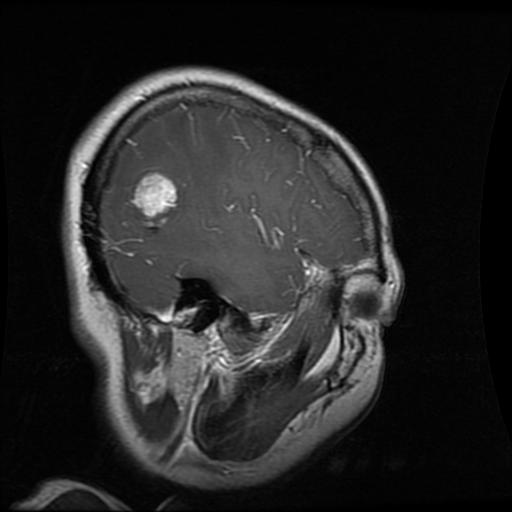
Label: glioma